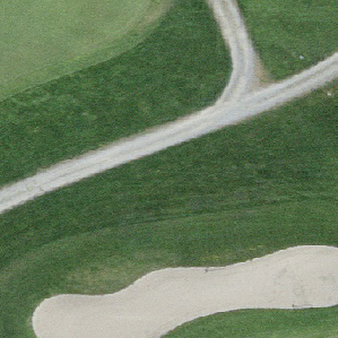
Label: other